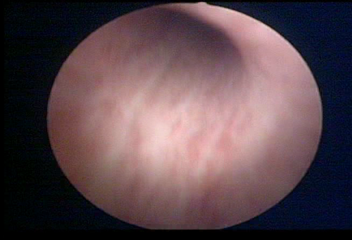
Modality: WLC
Class: Normal mucosa
Bladder cancer association: No